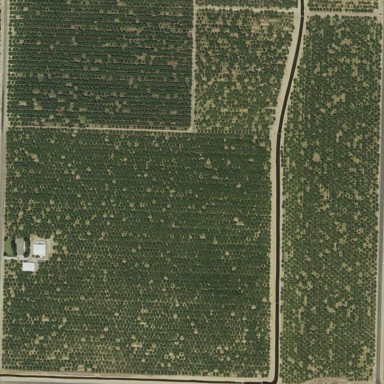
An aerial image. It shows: Almond orchard with rows of almond trees.